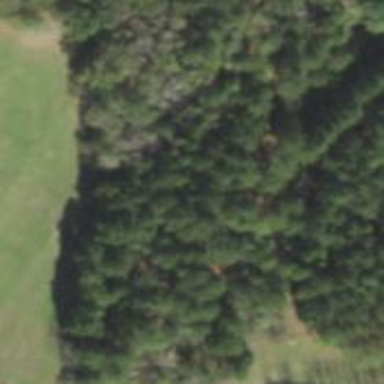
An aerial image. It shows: Mixed woodland area with various types of leaves.